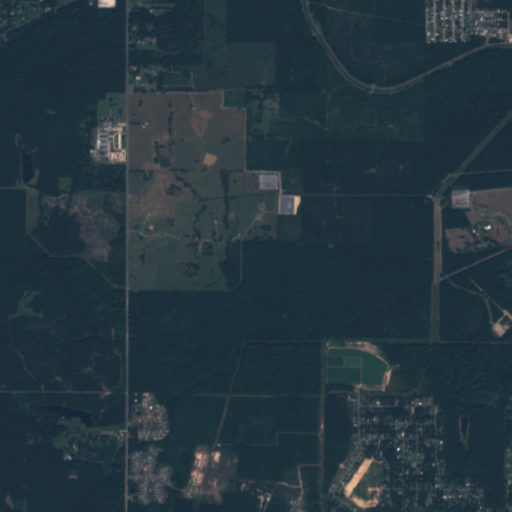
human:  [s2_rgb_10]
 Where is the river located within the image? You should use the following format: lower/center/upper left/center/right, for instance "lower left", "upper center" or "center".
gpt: The river is located in the upper of the image.
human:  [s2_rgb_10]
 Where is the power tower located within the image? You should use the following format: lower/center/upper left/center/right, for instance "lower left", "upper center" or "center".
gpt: There is no power tower in the image.